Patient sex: M
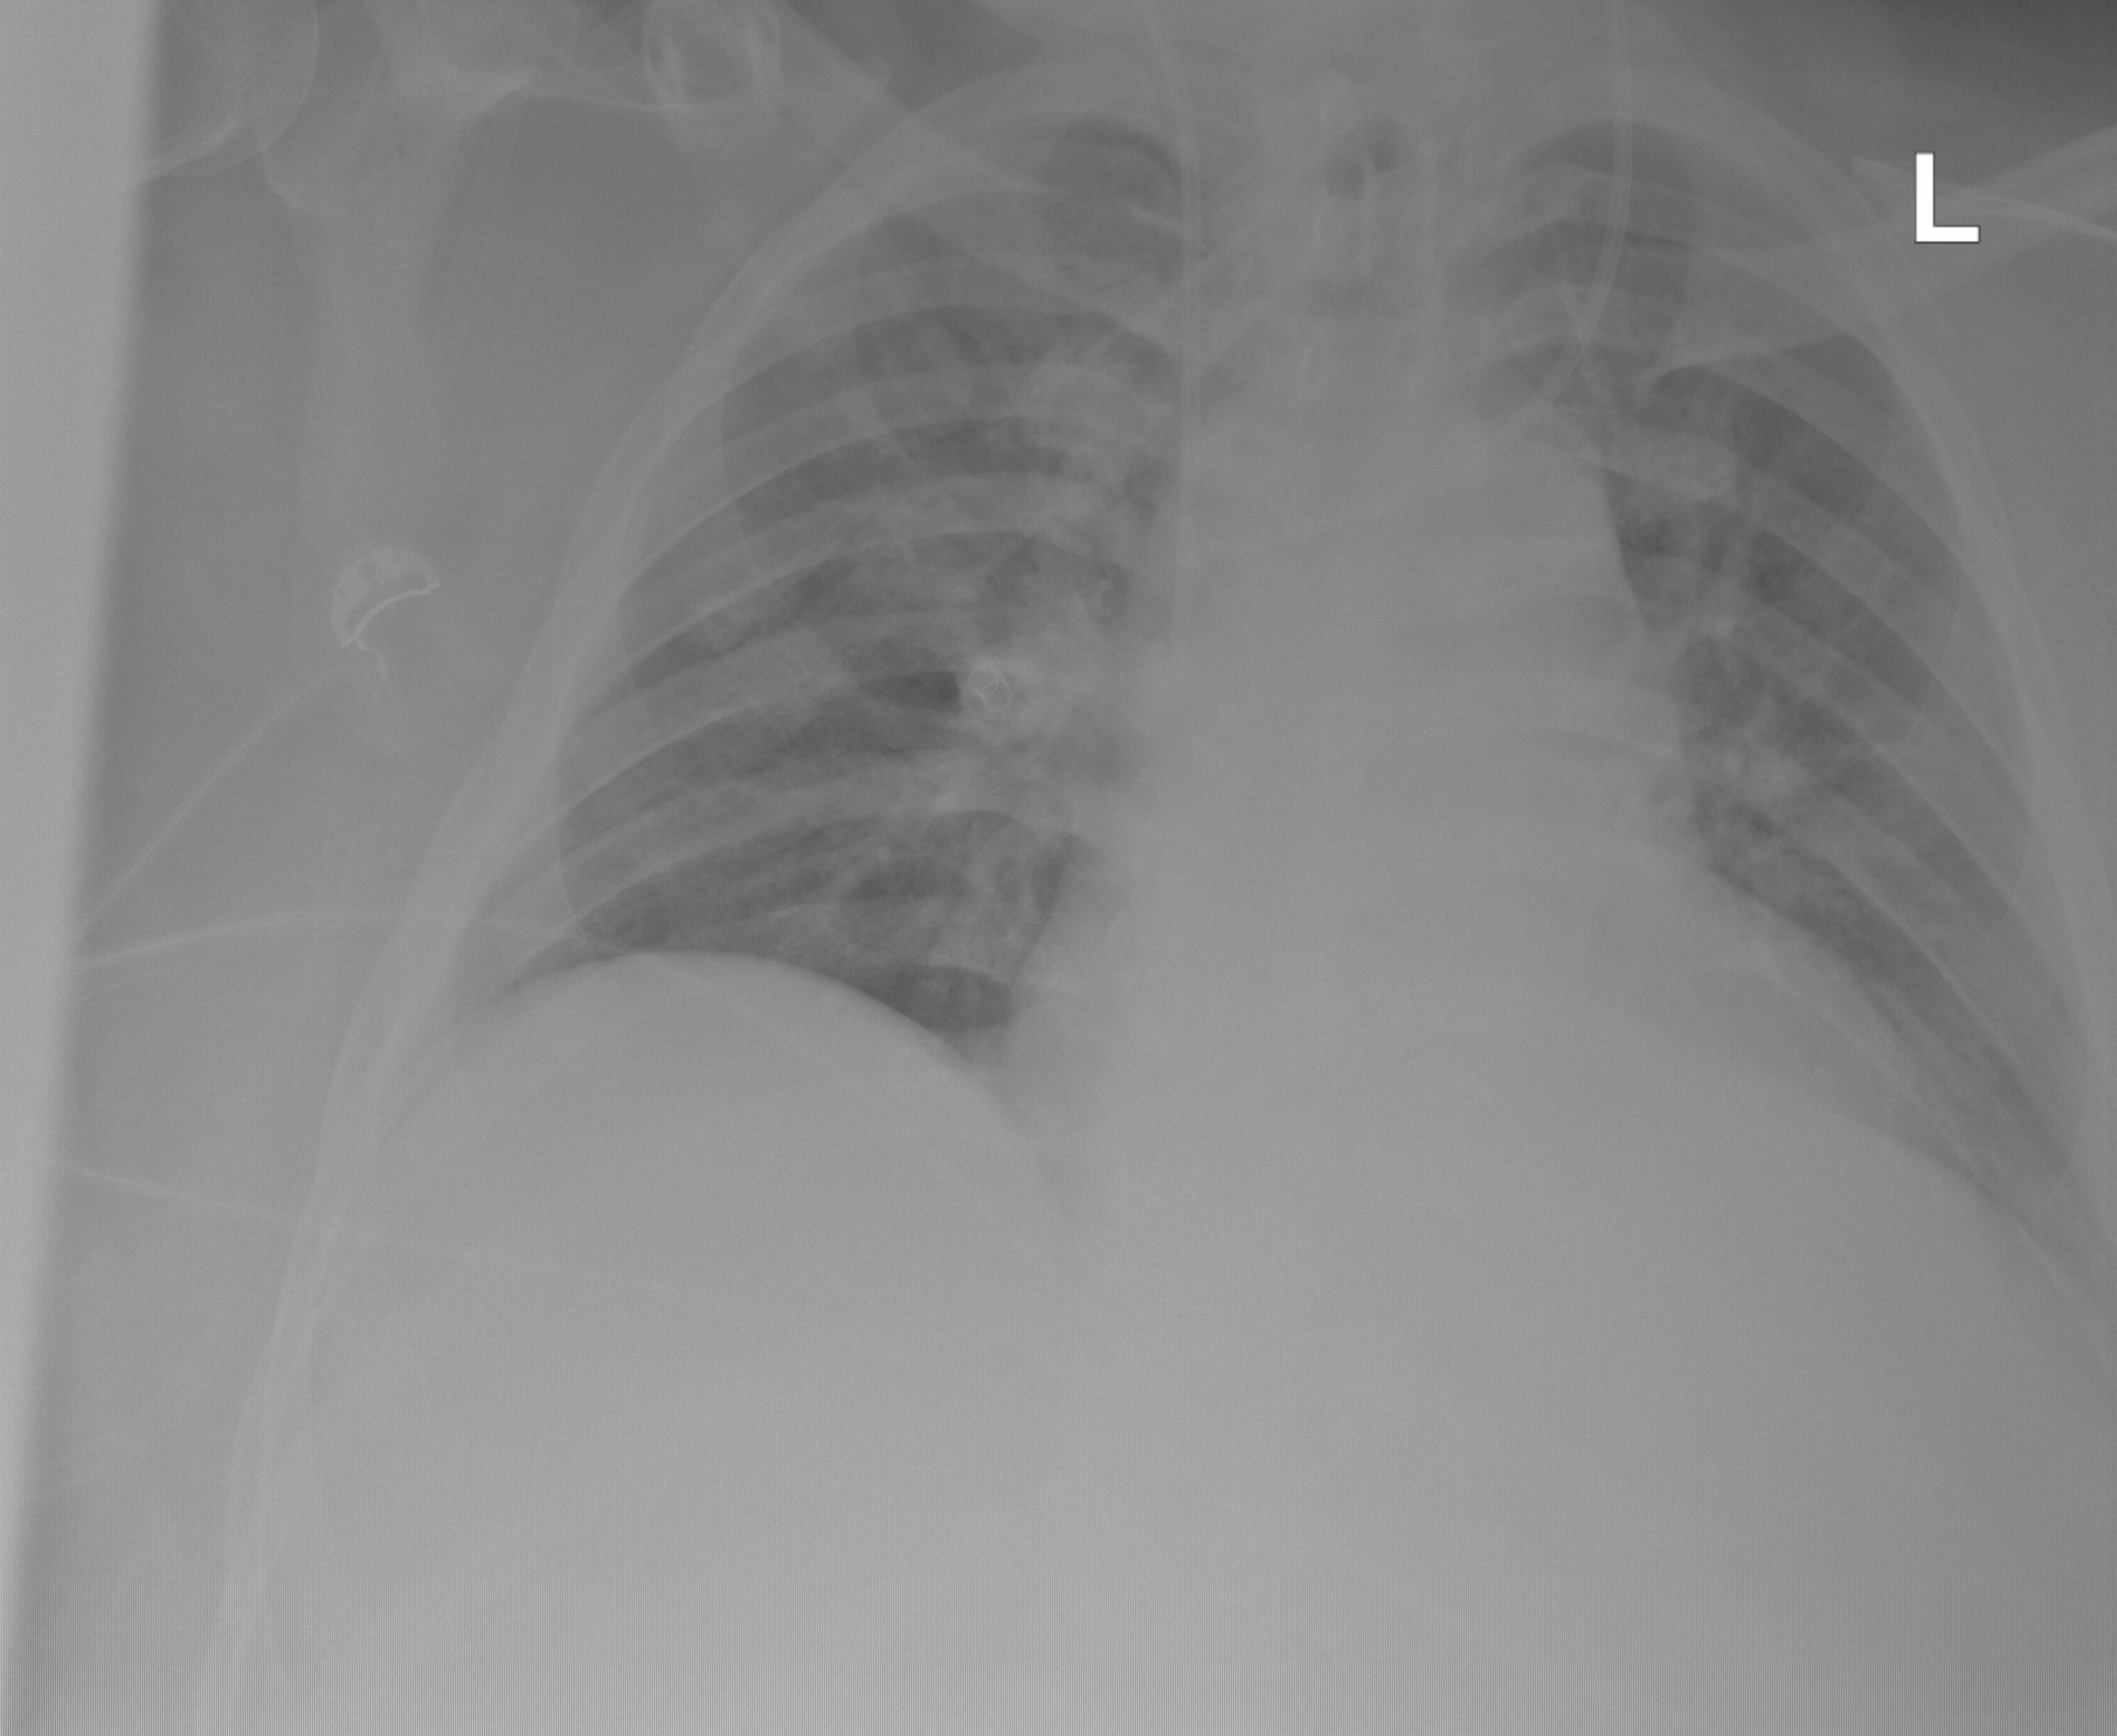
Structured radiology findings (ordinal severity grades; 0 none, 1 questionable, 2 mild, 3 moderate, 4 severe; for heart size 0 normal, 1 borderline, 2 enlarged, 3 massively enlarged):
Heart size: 2
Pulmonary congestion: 2
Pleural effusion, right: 0
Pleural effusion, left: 2
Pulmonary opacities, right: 0
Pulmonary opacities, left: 0
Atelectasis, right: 0
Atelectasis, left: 0